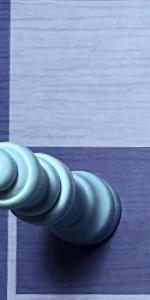
Label: Queen_White